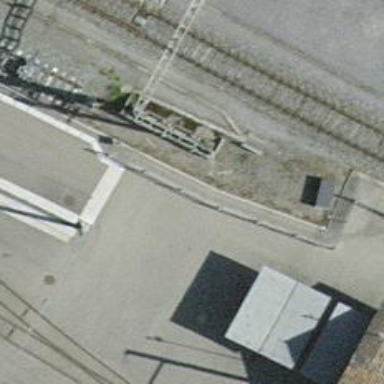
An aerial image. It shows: Railway buffer stop.